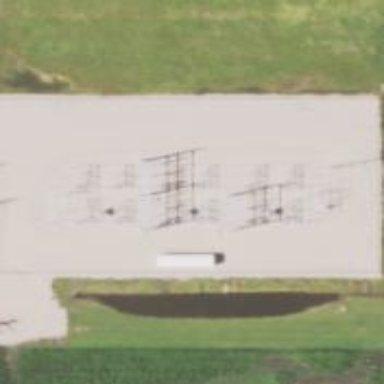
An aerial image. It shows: Switch used for power control.